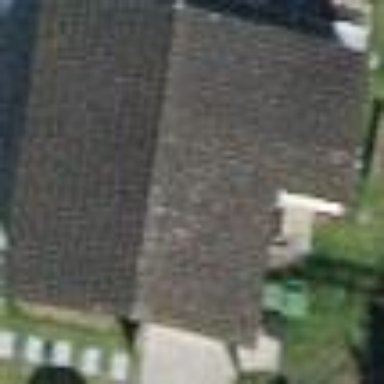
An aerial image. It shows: Building with tile roof.